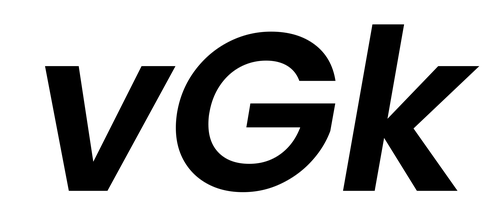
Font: Poppins-SemiBoldItalic